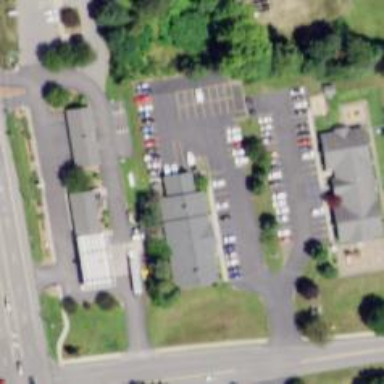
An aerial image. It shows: Post office.